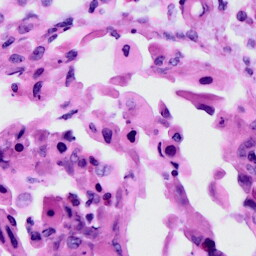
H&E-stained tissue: Cervix